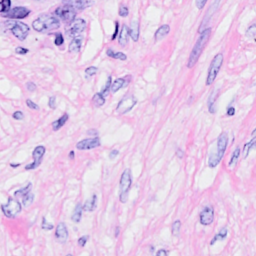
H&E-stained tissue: Breast